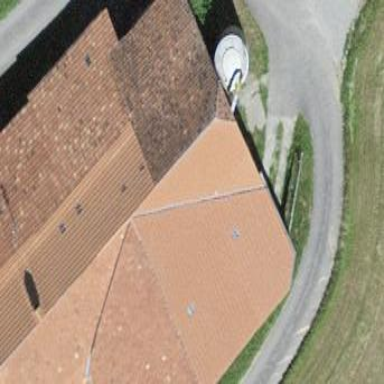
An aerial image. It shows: Farm building.